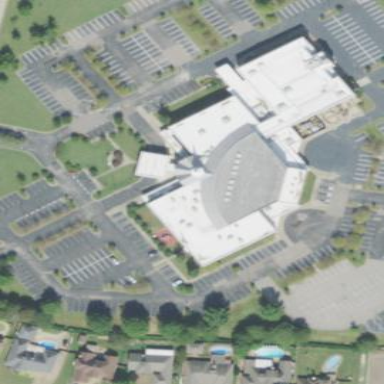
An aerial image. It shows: Building that serves as place of worship.